Question: This is happen to me when referencing google play library project to my another project. What kind of error is this :

Of course, my project still error importing the Android Google Maps V2.
'''
import com.google.android.gms.maps.CameraUpdateFactory;
import com.google.android.gms.maps.GoogleMap;
import com.google.android.gms.maps.MapFragment;
import com.google.android.gms.maps.model.BitmapDescriptorFactory;
import com.google.android.gms.maps.model.LatLng;
import com.google.android.gms.maps.model.Marker;
import com.google.android.gms.maps.model.MarkerOptions;
'''
I also tried the example provided from the samples folder and got force close with 'maps' samples project. Whether these relate to my screenshot of error?
BTW, I am using real device with OS version 2.3.4 and internet connection of course. Thanks in advance.
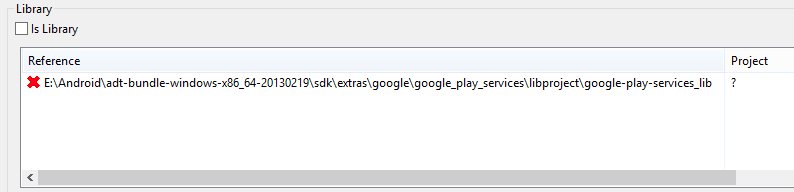
Answer: Put Google play library in same drive where you have kept your project... Then import Google play library into your workspace and add it to your project... Hope this will help you...